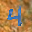
Label: 4